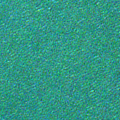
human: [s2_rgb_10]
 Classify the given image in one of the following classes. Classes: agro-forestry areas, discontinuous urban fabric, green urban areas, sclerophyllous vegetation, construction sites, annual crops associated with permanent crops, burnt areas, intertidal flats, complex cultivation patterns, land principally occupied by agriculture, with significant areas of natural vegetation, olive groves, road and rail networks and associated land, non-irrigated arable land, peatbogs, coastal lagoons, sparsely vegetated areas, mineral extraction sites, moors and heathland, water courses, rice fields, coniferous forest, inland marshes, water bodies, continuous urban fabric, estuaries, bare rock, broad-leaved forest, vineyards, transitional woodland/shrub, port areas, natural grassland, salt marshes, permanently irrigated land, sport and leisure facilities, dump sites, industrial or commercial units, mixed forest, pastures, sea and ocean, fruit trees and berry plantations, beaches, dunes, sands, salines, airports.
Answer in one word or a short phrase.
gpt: sea and ocean